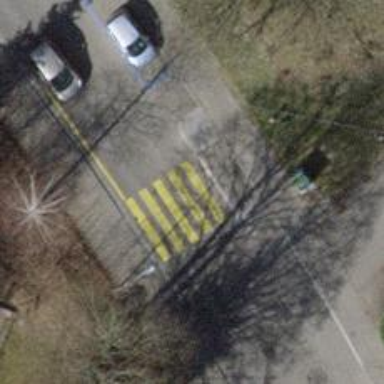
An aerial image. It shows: Zebra crossing on the road.